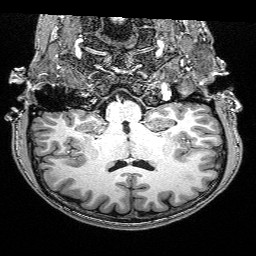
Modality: T1w
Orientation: sagittal